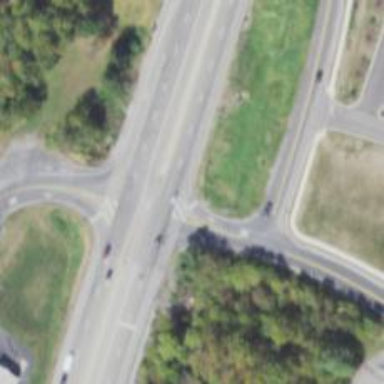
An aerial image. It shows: Asphalt trunk link road.